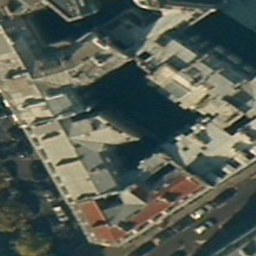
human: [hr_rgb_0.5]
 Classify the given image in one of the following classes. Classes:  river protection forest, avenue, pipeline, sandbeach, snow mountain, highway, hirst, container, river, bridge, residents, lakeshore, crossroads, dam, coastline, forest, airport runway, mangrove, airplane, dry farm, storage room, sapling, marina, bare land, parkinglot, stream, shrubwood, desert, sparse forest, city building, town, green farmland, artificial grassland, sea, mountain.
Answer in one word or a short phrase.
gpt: city building